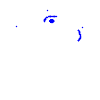
Particle: kaon